Field crop: maize
Growth stage: 2
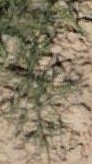
Species: salsola